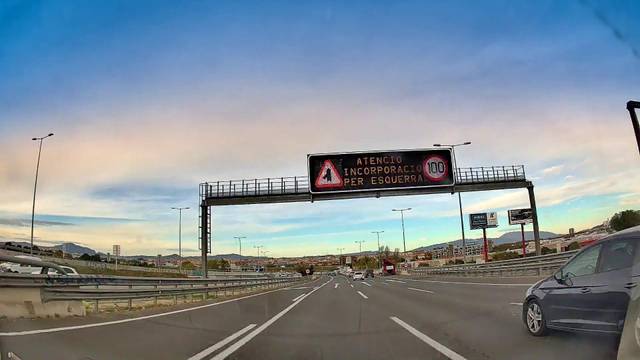
Region: Spain
Coordinates: 41.483, 2.16